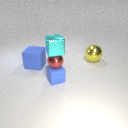
large blue rubber cube behind small blue rubber cube